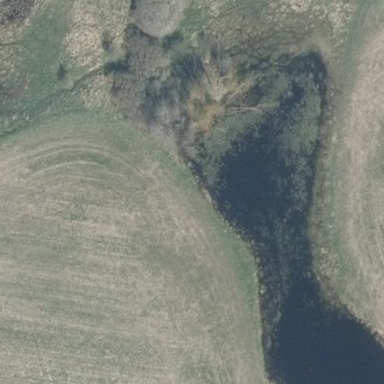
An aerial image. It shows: Wetland area.